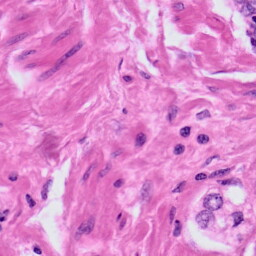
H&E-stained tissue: Prostate